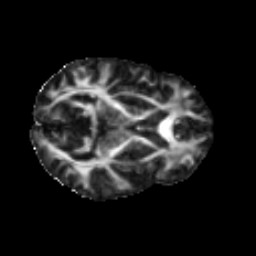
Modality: FA
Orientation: axial
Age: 54
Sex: female
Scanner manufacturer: ge
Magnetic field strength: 3 T
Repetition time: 7.8 s
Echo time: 0.0606 s